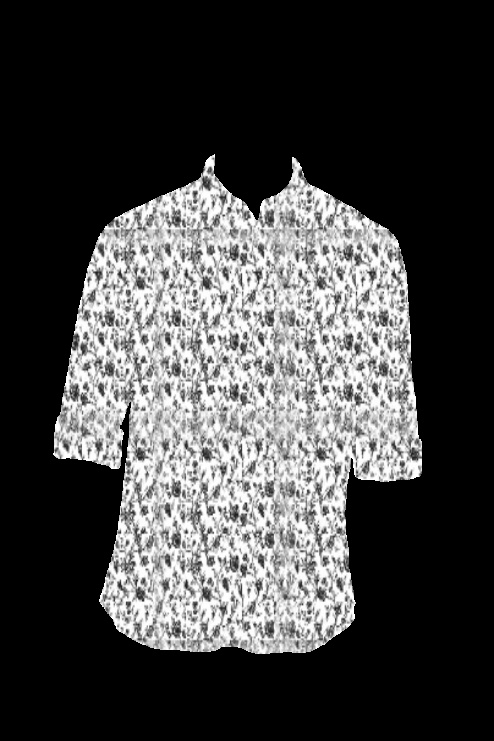
black white floral tee